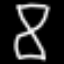
Label: hourglass